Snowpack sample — Loveland Pass, Silver Plume, Colorado, USA (12/14/25, 10:50 AM MST)
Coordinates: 39.664, -105.882
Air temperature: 36 °F
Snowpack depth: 67 cm
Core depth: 30 cm
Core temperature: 42.8 °F
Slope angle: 6°, slope face: 326°
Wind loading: low
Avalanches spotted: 0
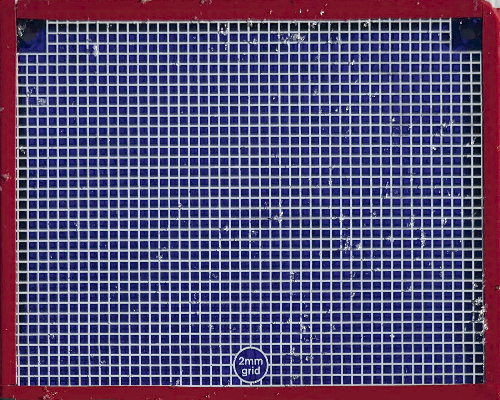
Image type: profile
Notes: No avalanches spotted, very late start to the season with minimal snowpack